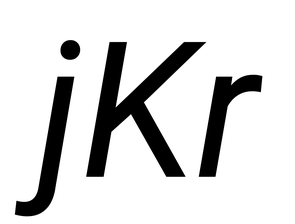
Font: Roboto-Italic_Italic